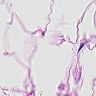
Metastatic tissue present: no